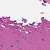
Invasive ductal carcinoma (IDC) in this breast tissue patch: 0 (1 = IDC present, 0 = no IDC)